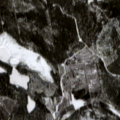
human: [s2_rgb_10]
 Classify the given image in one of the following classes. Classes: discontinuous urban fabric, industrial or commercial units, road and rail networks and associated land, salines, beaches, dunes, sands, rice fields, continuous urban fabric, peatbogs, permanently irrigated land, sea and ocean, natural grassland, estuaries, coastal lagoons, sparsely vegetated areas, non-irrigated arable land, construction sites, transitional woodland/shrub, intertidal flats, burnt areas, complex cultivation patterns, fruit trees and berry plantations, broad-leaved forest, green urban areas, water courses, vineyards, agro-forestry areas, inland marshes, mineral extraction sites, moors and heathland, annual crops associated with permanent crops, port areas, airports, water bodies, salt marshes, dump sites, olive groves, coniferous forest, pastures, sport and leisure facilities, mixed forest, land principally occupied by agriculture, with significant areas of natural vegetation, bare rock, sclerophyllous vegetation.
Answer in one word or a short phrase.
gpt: coniferous forest, mixed forest